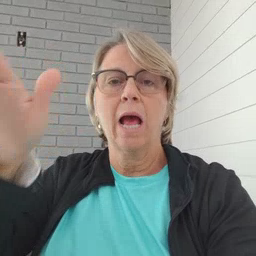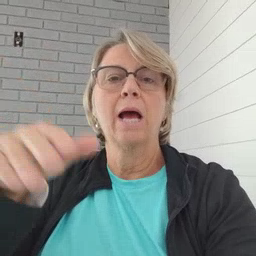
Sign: flag